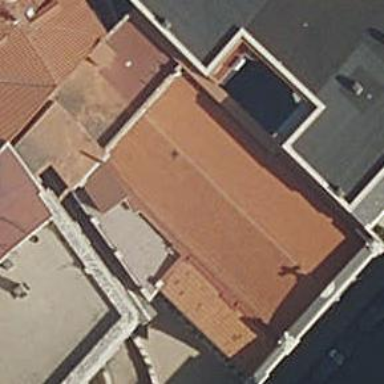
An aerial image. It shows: House used as place of worship.